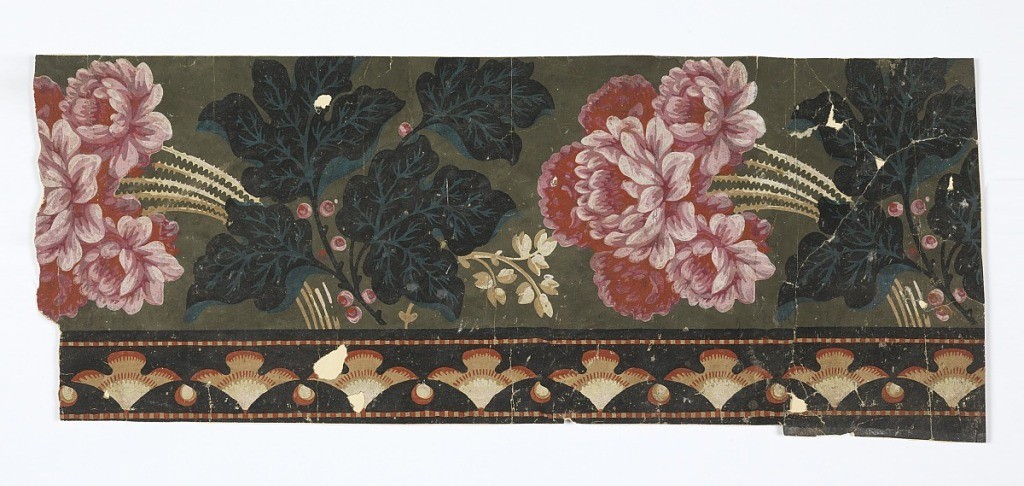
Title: Border
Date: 1830–40
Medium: Block-printed on paper
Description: Peony-like flowers alternating with berry foliage. Bottom edging consists of fans alternating with dots and striped bands.